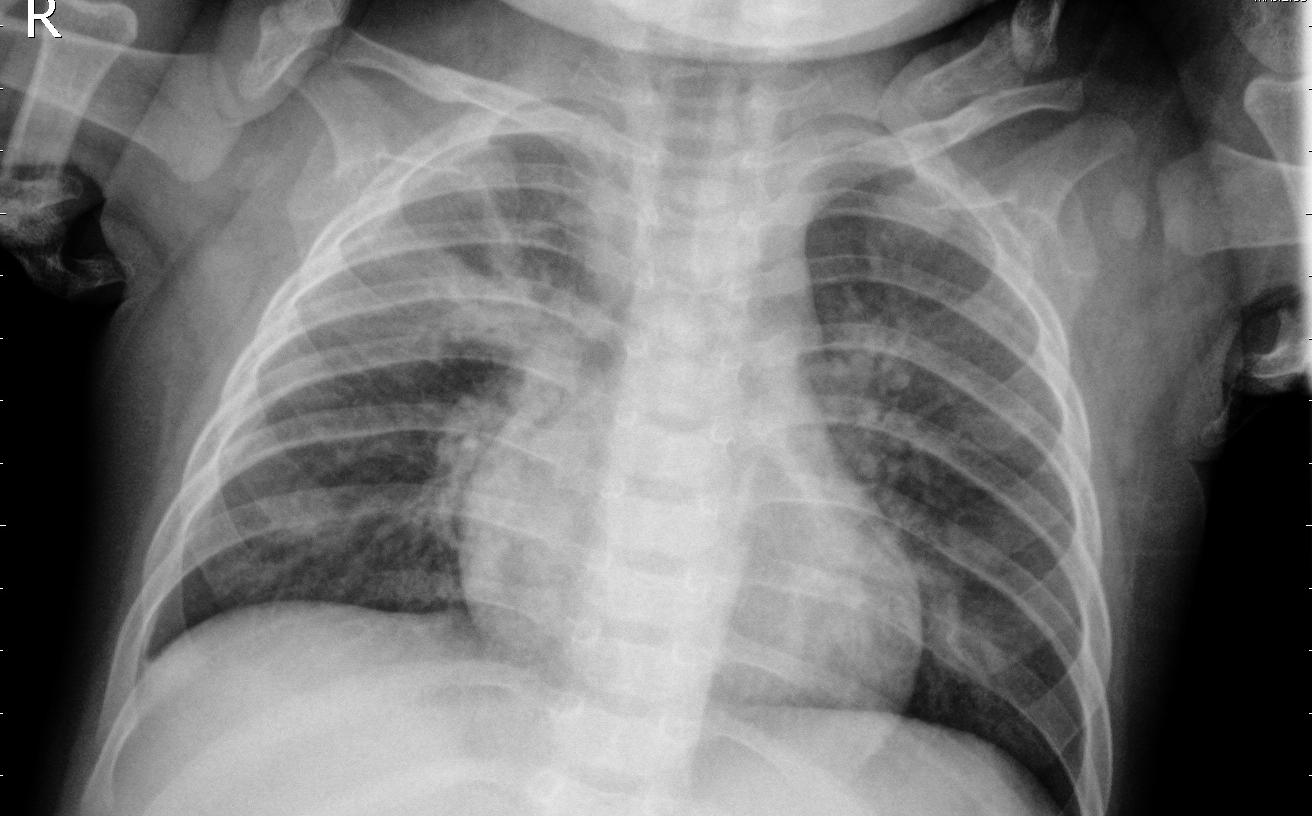
Diagnosis: PNEUMONIA